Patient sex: F
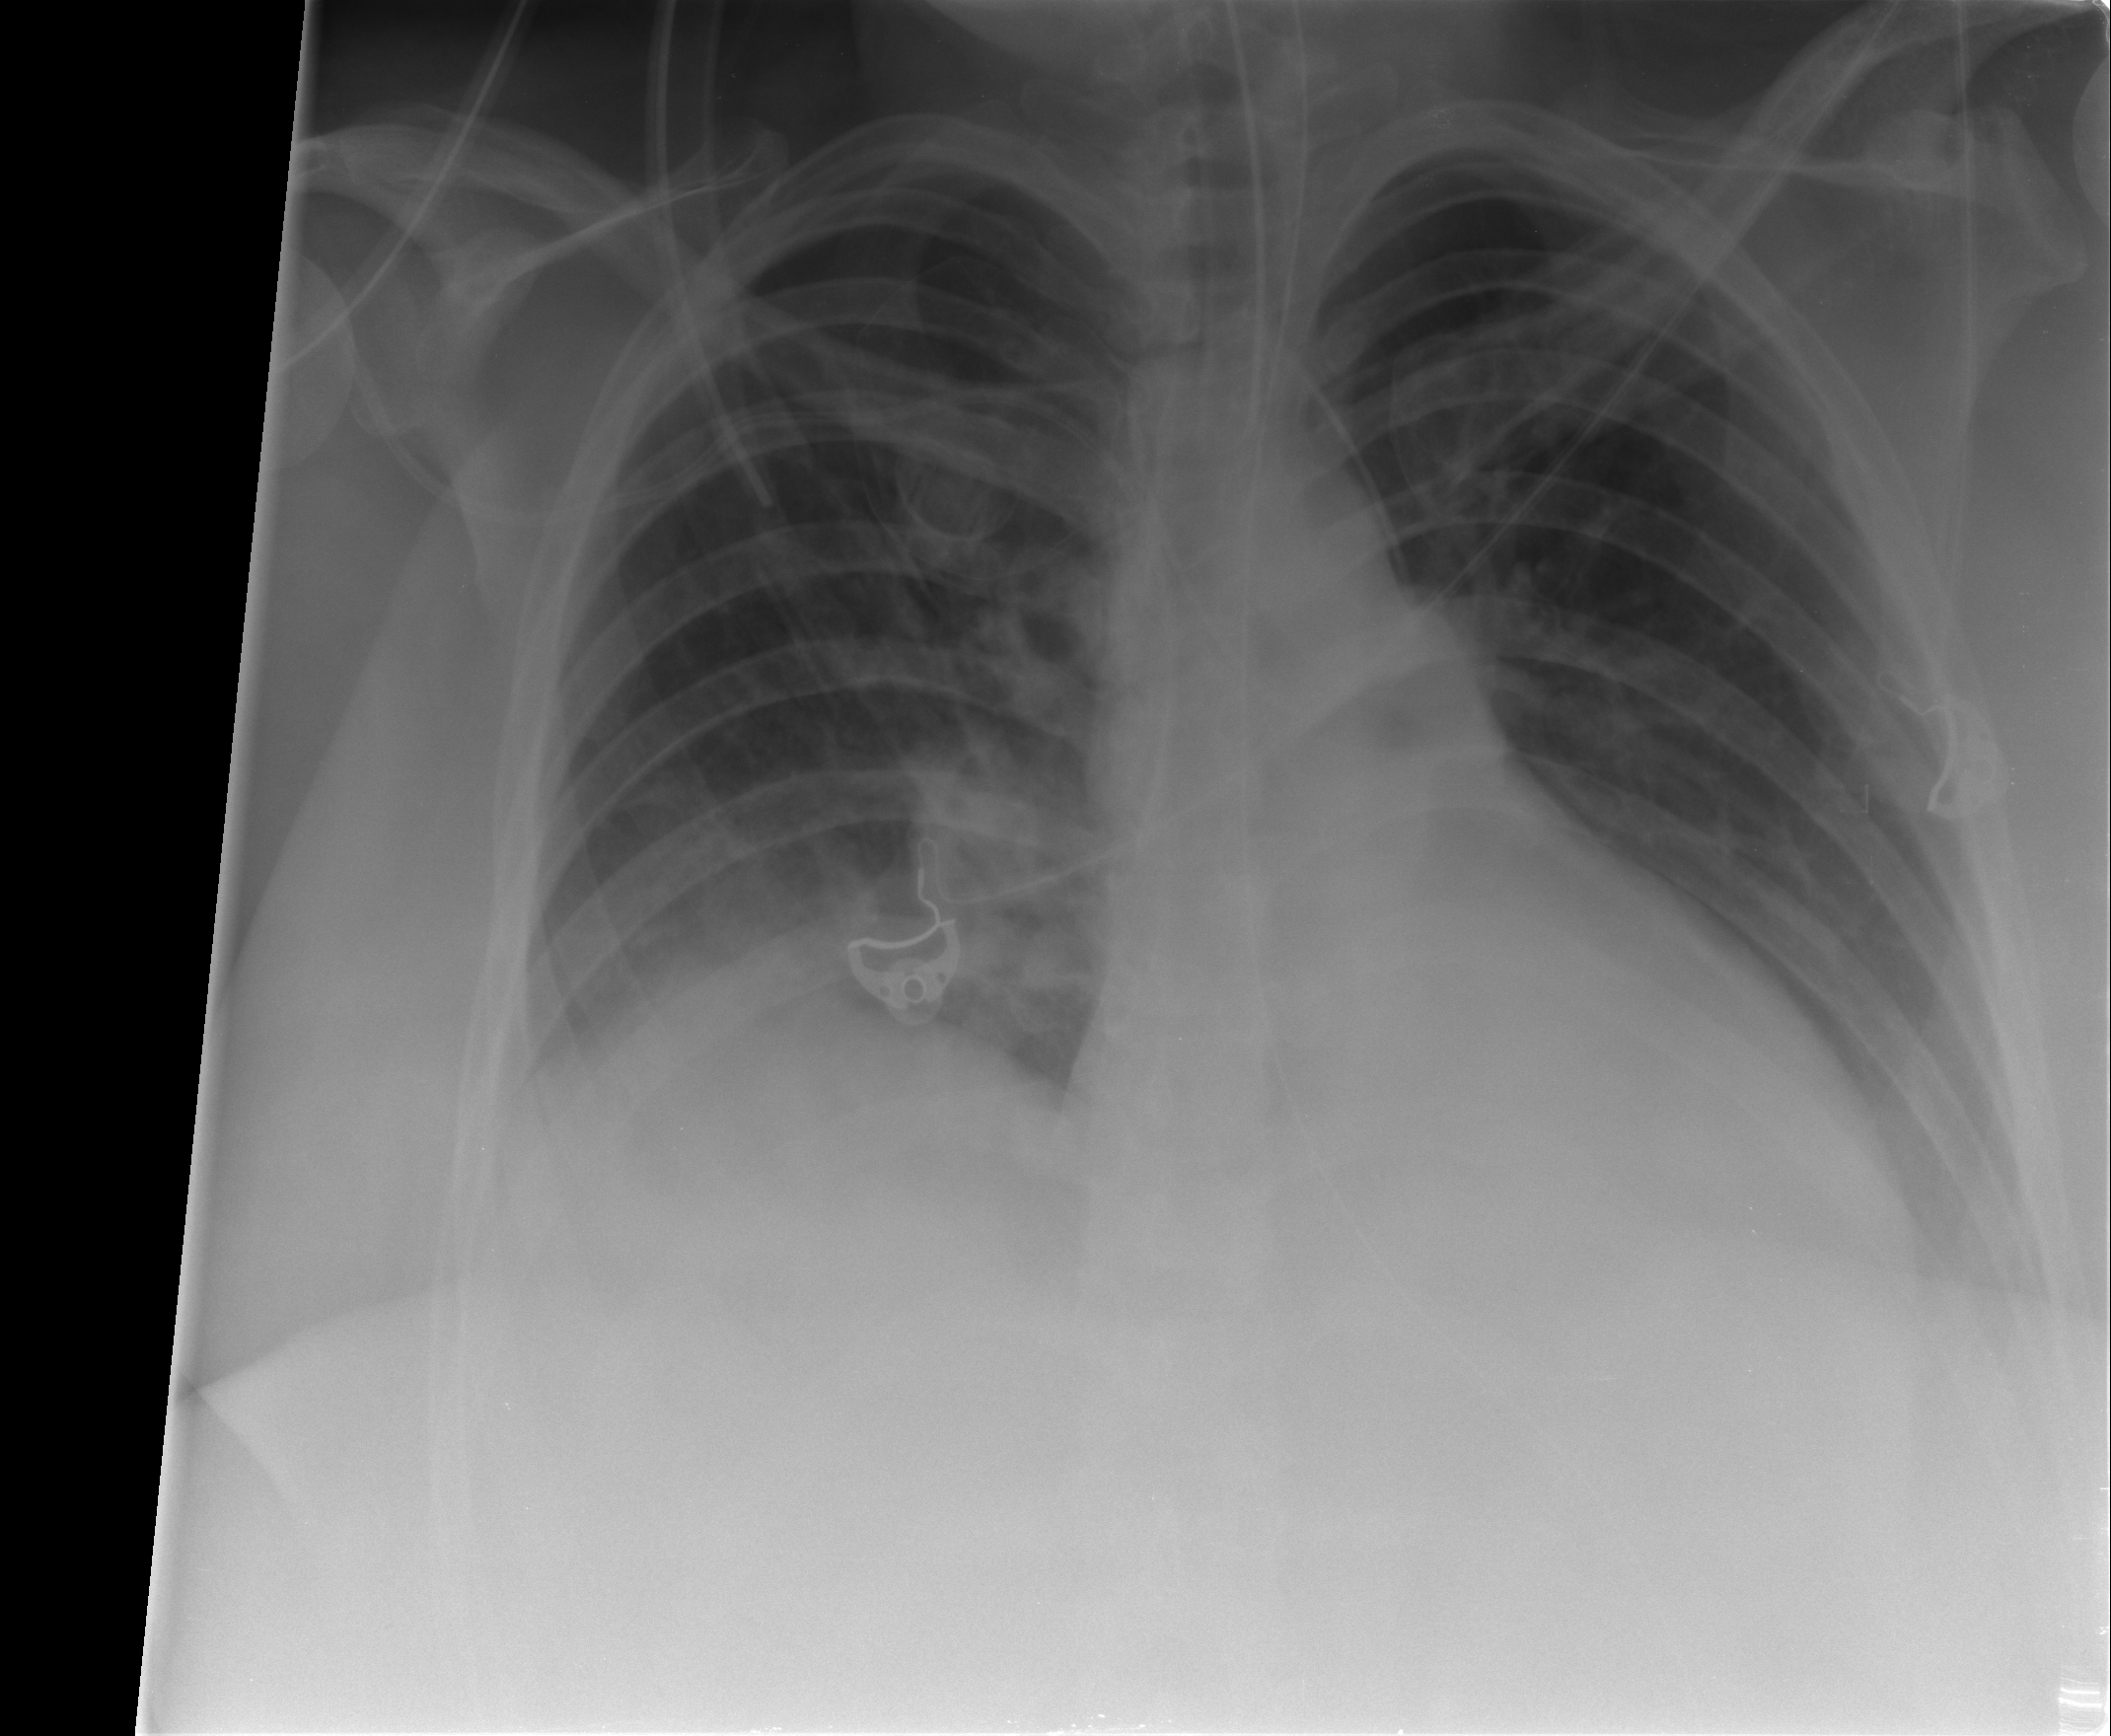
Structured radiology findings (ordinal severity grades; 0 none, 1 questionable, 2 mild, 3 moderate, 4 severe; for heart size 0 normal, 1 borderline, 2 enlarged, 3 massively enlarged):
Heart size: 0
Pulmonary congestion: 0
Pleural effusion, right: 0
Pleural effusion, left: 0
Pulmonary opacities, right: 1
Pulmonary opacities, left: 0
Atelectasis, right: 2
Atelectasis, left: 2